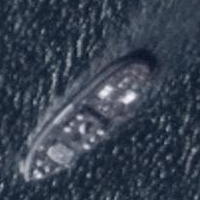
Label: civil